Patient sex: M
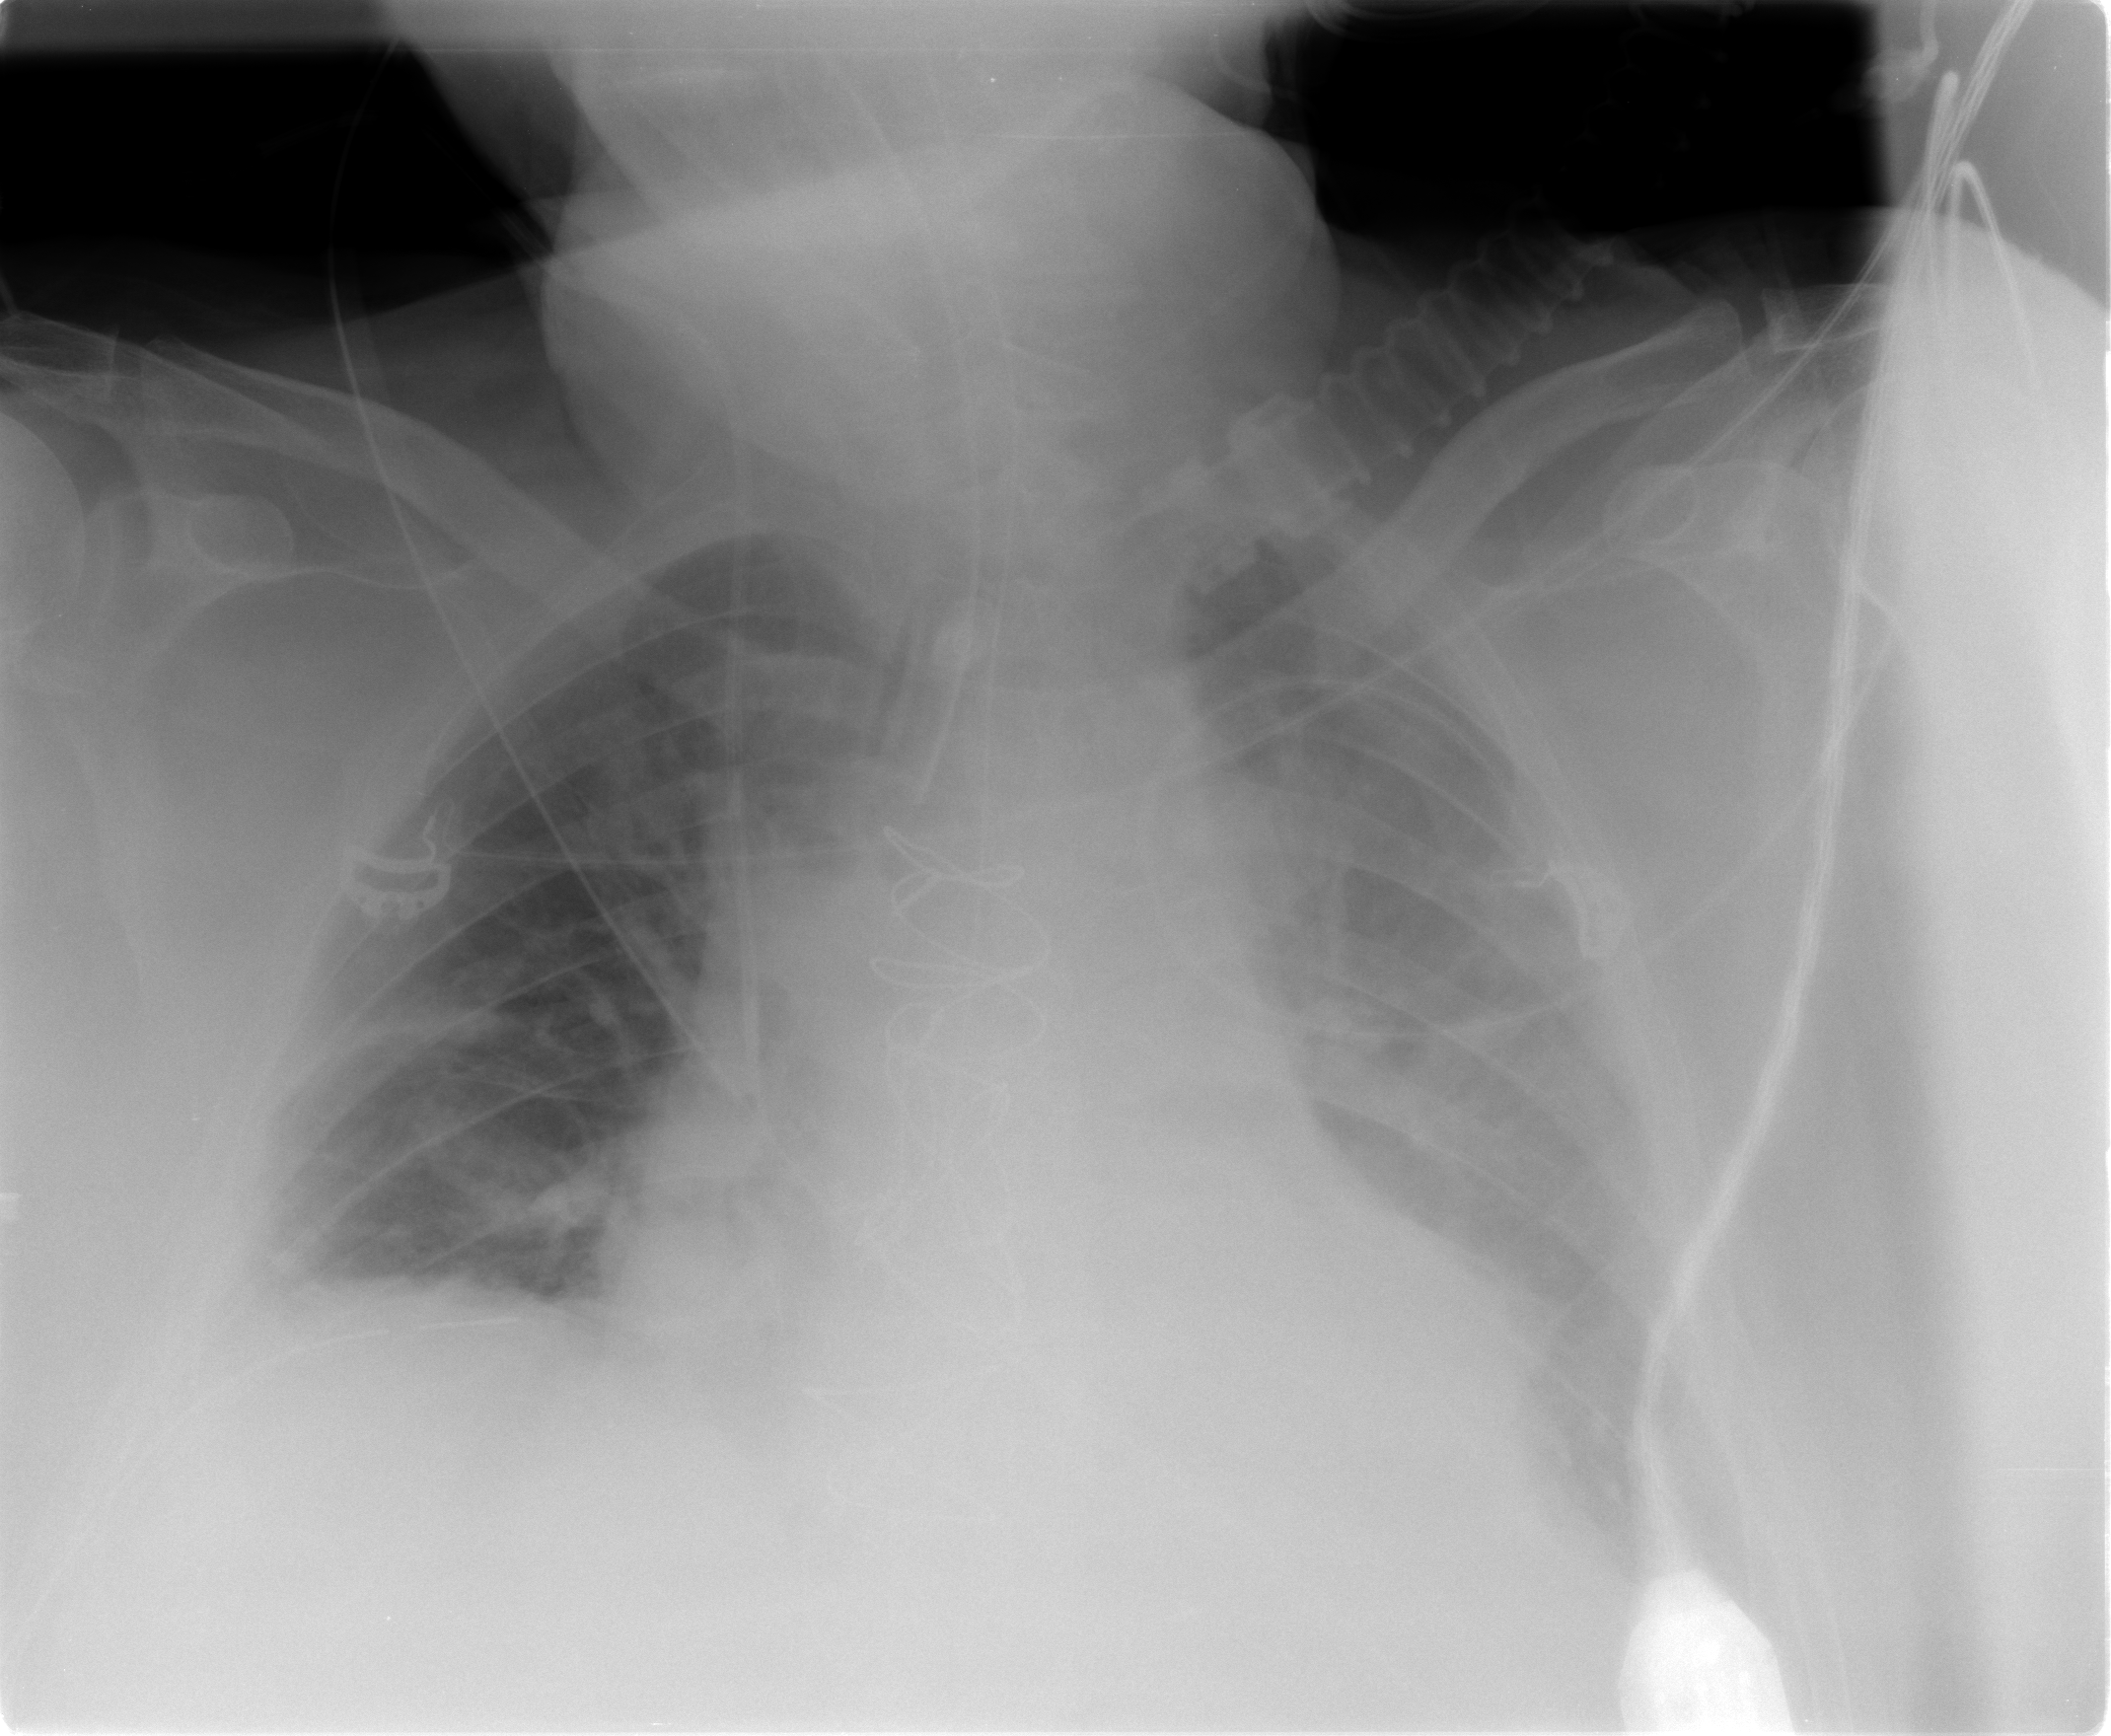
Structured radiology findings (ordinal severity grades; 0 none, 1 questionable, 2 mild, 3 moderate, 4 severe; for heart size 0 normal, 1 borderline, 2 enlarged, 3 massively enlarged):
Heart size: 2
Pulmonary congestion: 2
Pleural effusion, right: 0
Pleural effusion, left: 2
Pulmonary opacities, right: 0
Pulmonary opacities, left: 0
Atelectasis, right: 2
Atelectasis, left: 2